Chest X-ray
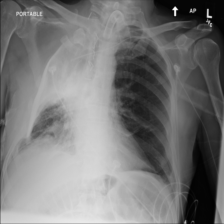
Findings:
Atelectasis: negative
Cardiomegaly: negative
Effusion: negative
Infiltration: negative
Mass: negative
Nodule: negative
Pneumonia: negative
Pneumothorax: negative
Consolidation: negative
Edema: negative
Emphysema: negative
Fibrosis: negative
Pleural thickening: negative
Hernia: negative